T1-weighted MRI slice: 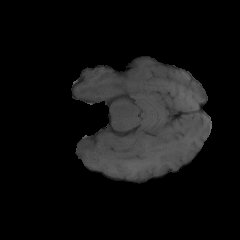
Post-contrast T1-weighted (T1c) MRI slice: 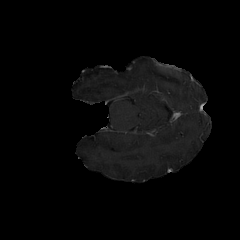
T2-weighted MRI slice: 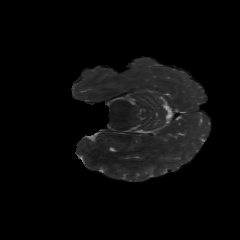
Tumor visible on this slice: no